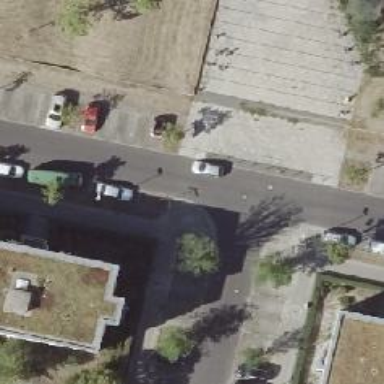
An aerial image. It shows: Uncontrolled crossing on the road.